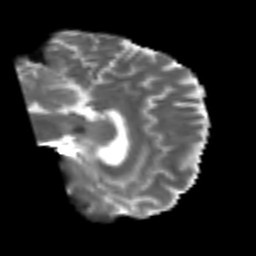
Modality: T2w
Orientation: sagittal
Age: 62
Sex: male
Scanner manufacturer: siemens
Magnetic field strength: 3 T
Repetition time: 4.999 s
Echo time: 0.07946 s